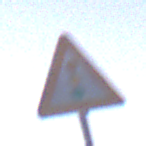
Verkehrszeichen: Lichtzeichenanlage
Umgebung: Outdoor, Nature
Tageszeit: Dusk
Wetter: Clear
Licht: Natural
Jahreszeit: NotSpecified
Kontrast: LowContrast